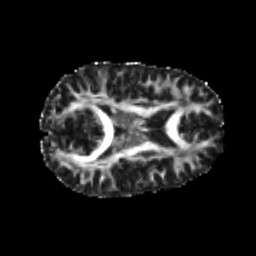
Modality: FA
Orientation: axial
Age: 24
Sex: female
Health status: healthy
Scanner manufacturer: philips
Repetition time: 7.387 s
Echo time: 0.08599 s